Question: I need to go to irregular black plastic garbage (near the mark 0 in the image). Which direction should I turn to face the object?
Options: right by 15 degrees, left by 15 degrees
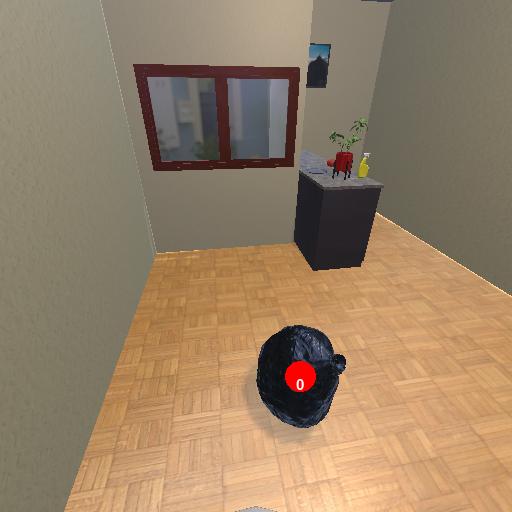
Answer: right by 15 degrees